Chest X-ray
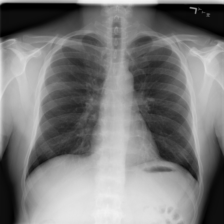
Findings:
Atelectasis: negative
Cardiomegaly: negative
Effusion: negative
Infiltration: positive
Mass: negative
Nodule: negative
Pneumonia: negative
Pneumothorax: negative
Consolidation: negative
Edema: negative
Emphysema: negative
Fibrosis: negative
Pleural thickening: negative
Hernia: negative